Aerial crown-view tile of a tropical tree (Barro Colorado Island, Panama), acquired 20240611:
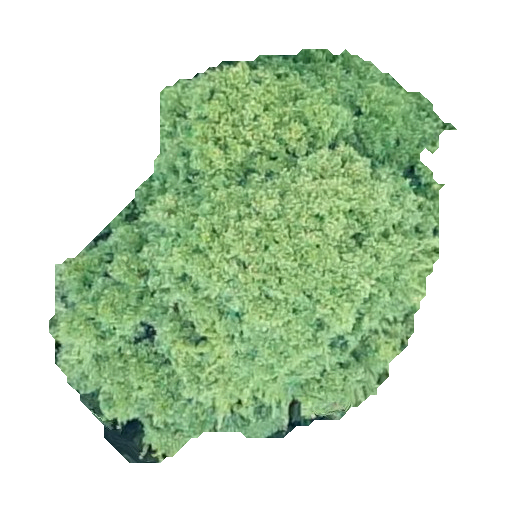
Species: Prioria copaifera
GBIF accepted scientific name: Prioria copaifera
Crown area: 179.582 m²